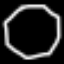
Label: octagon